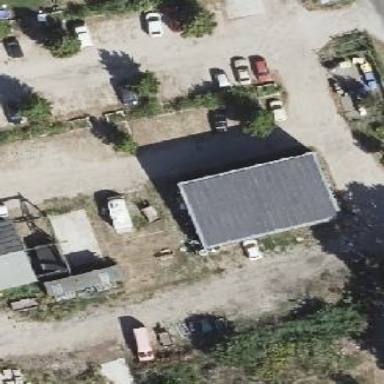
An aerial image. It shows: View of roof of building.